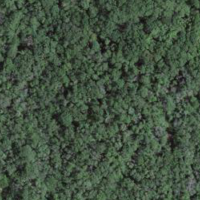
EUNIS habitat code: 41
Species observed at this site:
Lathyrus vernus